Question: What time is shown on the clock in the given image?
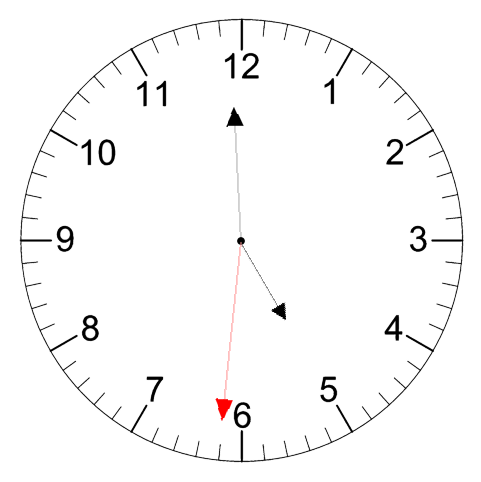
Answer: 04:59:31